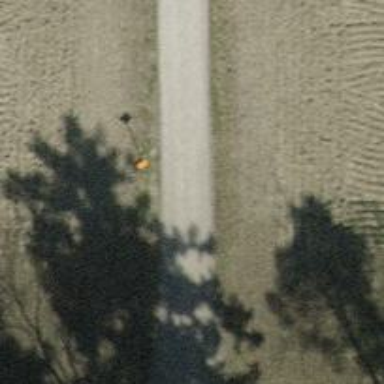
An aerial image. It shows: Pipeline marker.